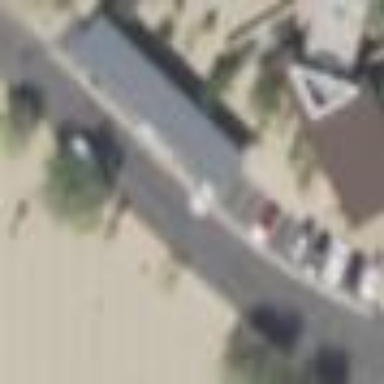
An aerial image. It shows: Parking area with asphalt surface.